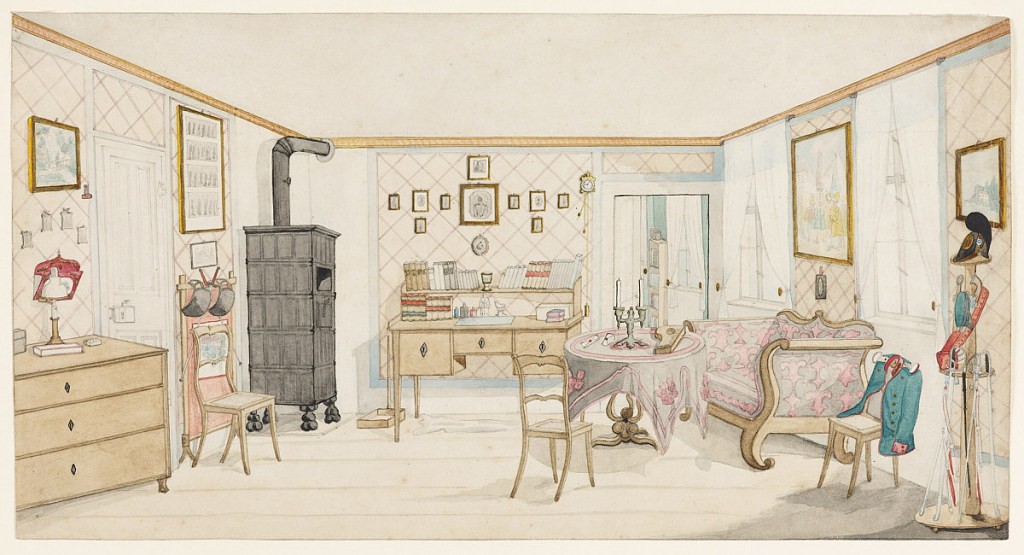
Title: A Prussian Officer's Quarters
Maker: Unknown, German
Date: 1830
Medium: Brush and watercolor, pen and ink, graphite on white wove paper
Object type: Drawing
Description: This interior view, clearly dificient in perspective, may have been painted by a Prussian cavalry officer. The trappings of an army officer - green and red military jacket hung over a chair back, plumed helmet, sword belt, three swords - indicate an officer's quarters. Pale wood furniture in the practical Biedermeier style, trellis-patterned wallpaper and simple white curtains create a quiet environment for sleep and study. Further details include a book-lined desk, a zither placed on the skirted table in front of the sofa and fencing gear hung on the fire screen next to the large black iron stove.